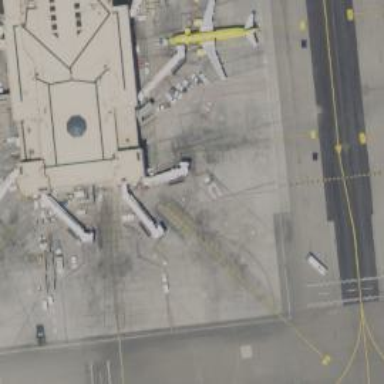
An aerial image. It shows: Airport gate.